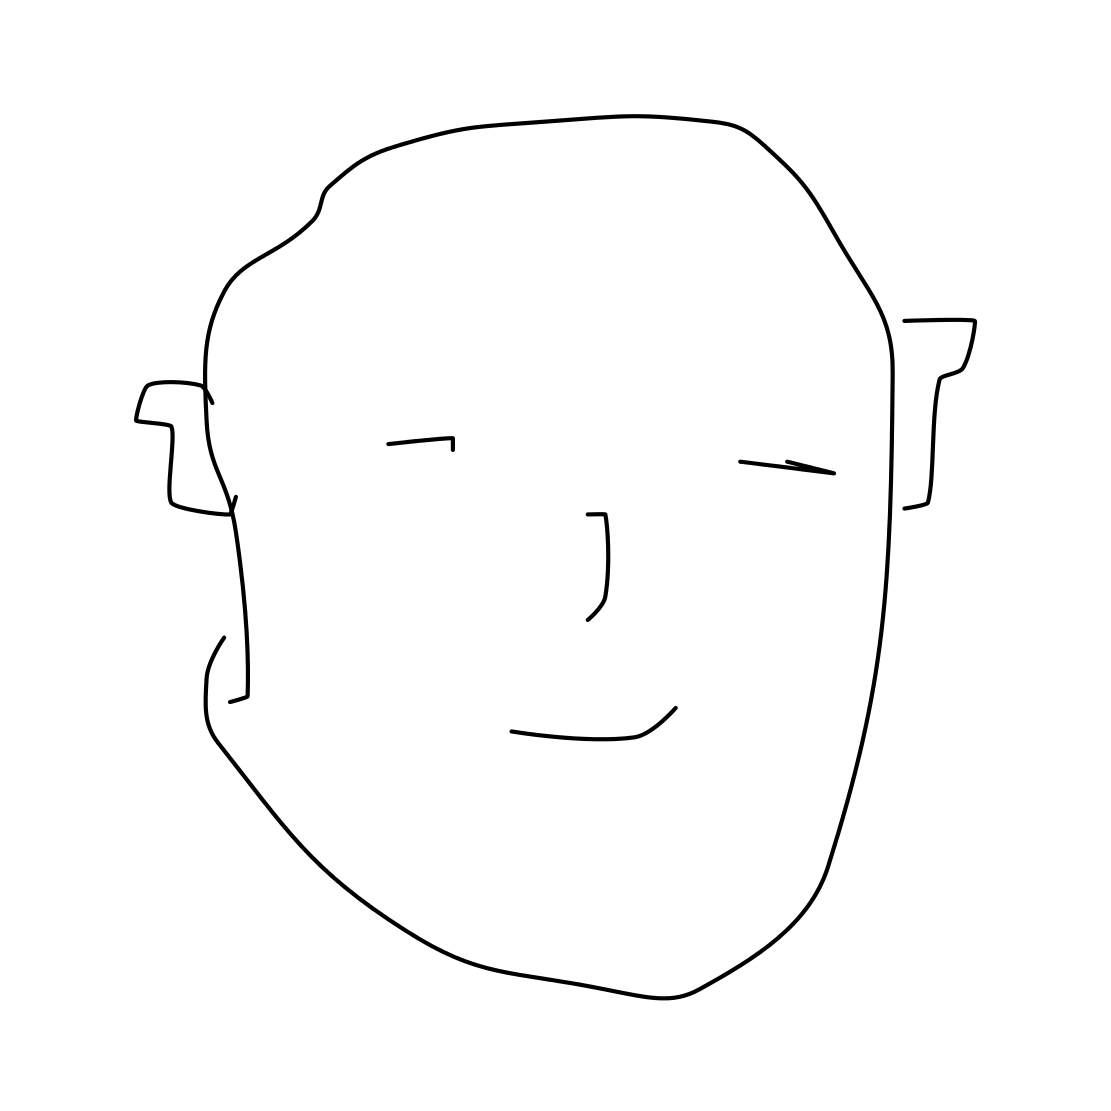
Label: head